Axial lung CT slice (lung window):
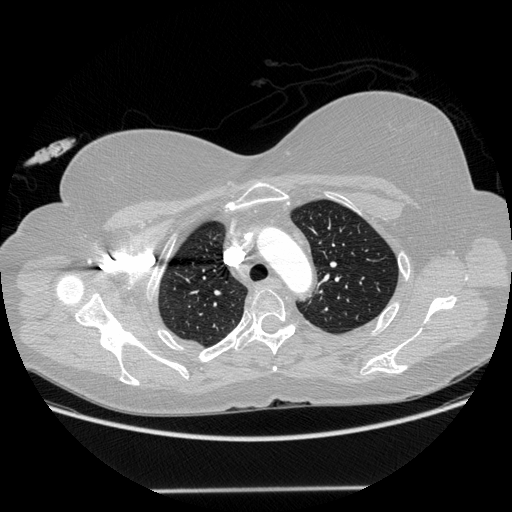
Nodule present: no